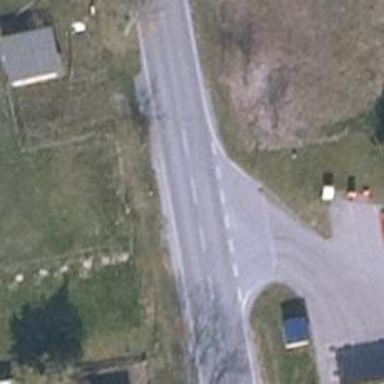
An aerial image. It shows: Secondary road with asphalt surface.